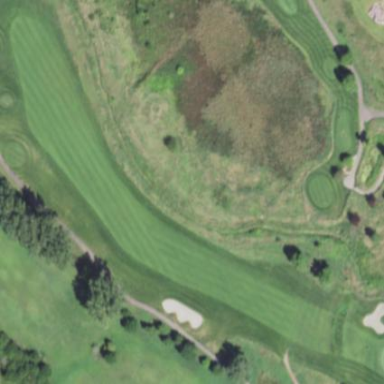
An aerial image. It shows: Golf fairway surrounded by grass.